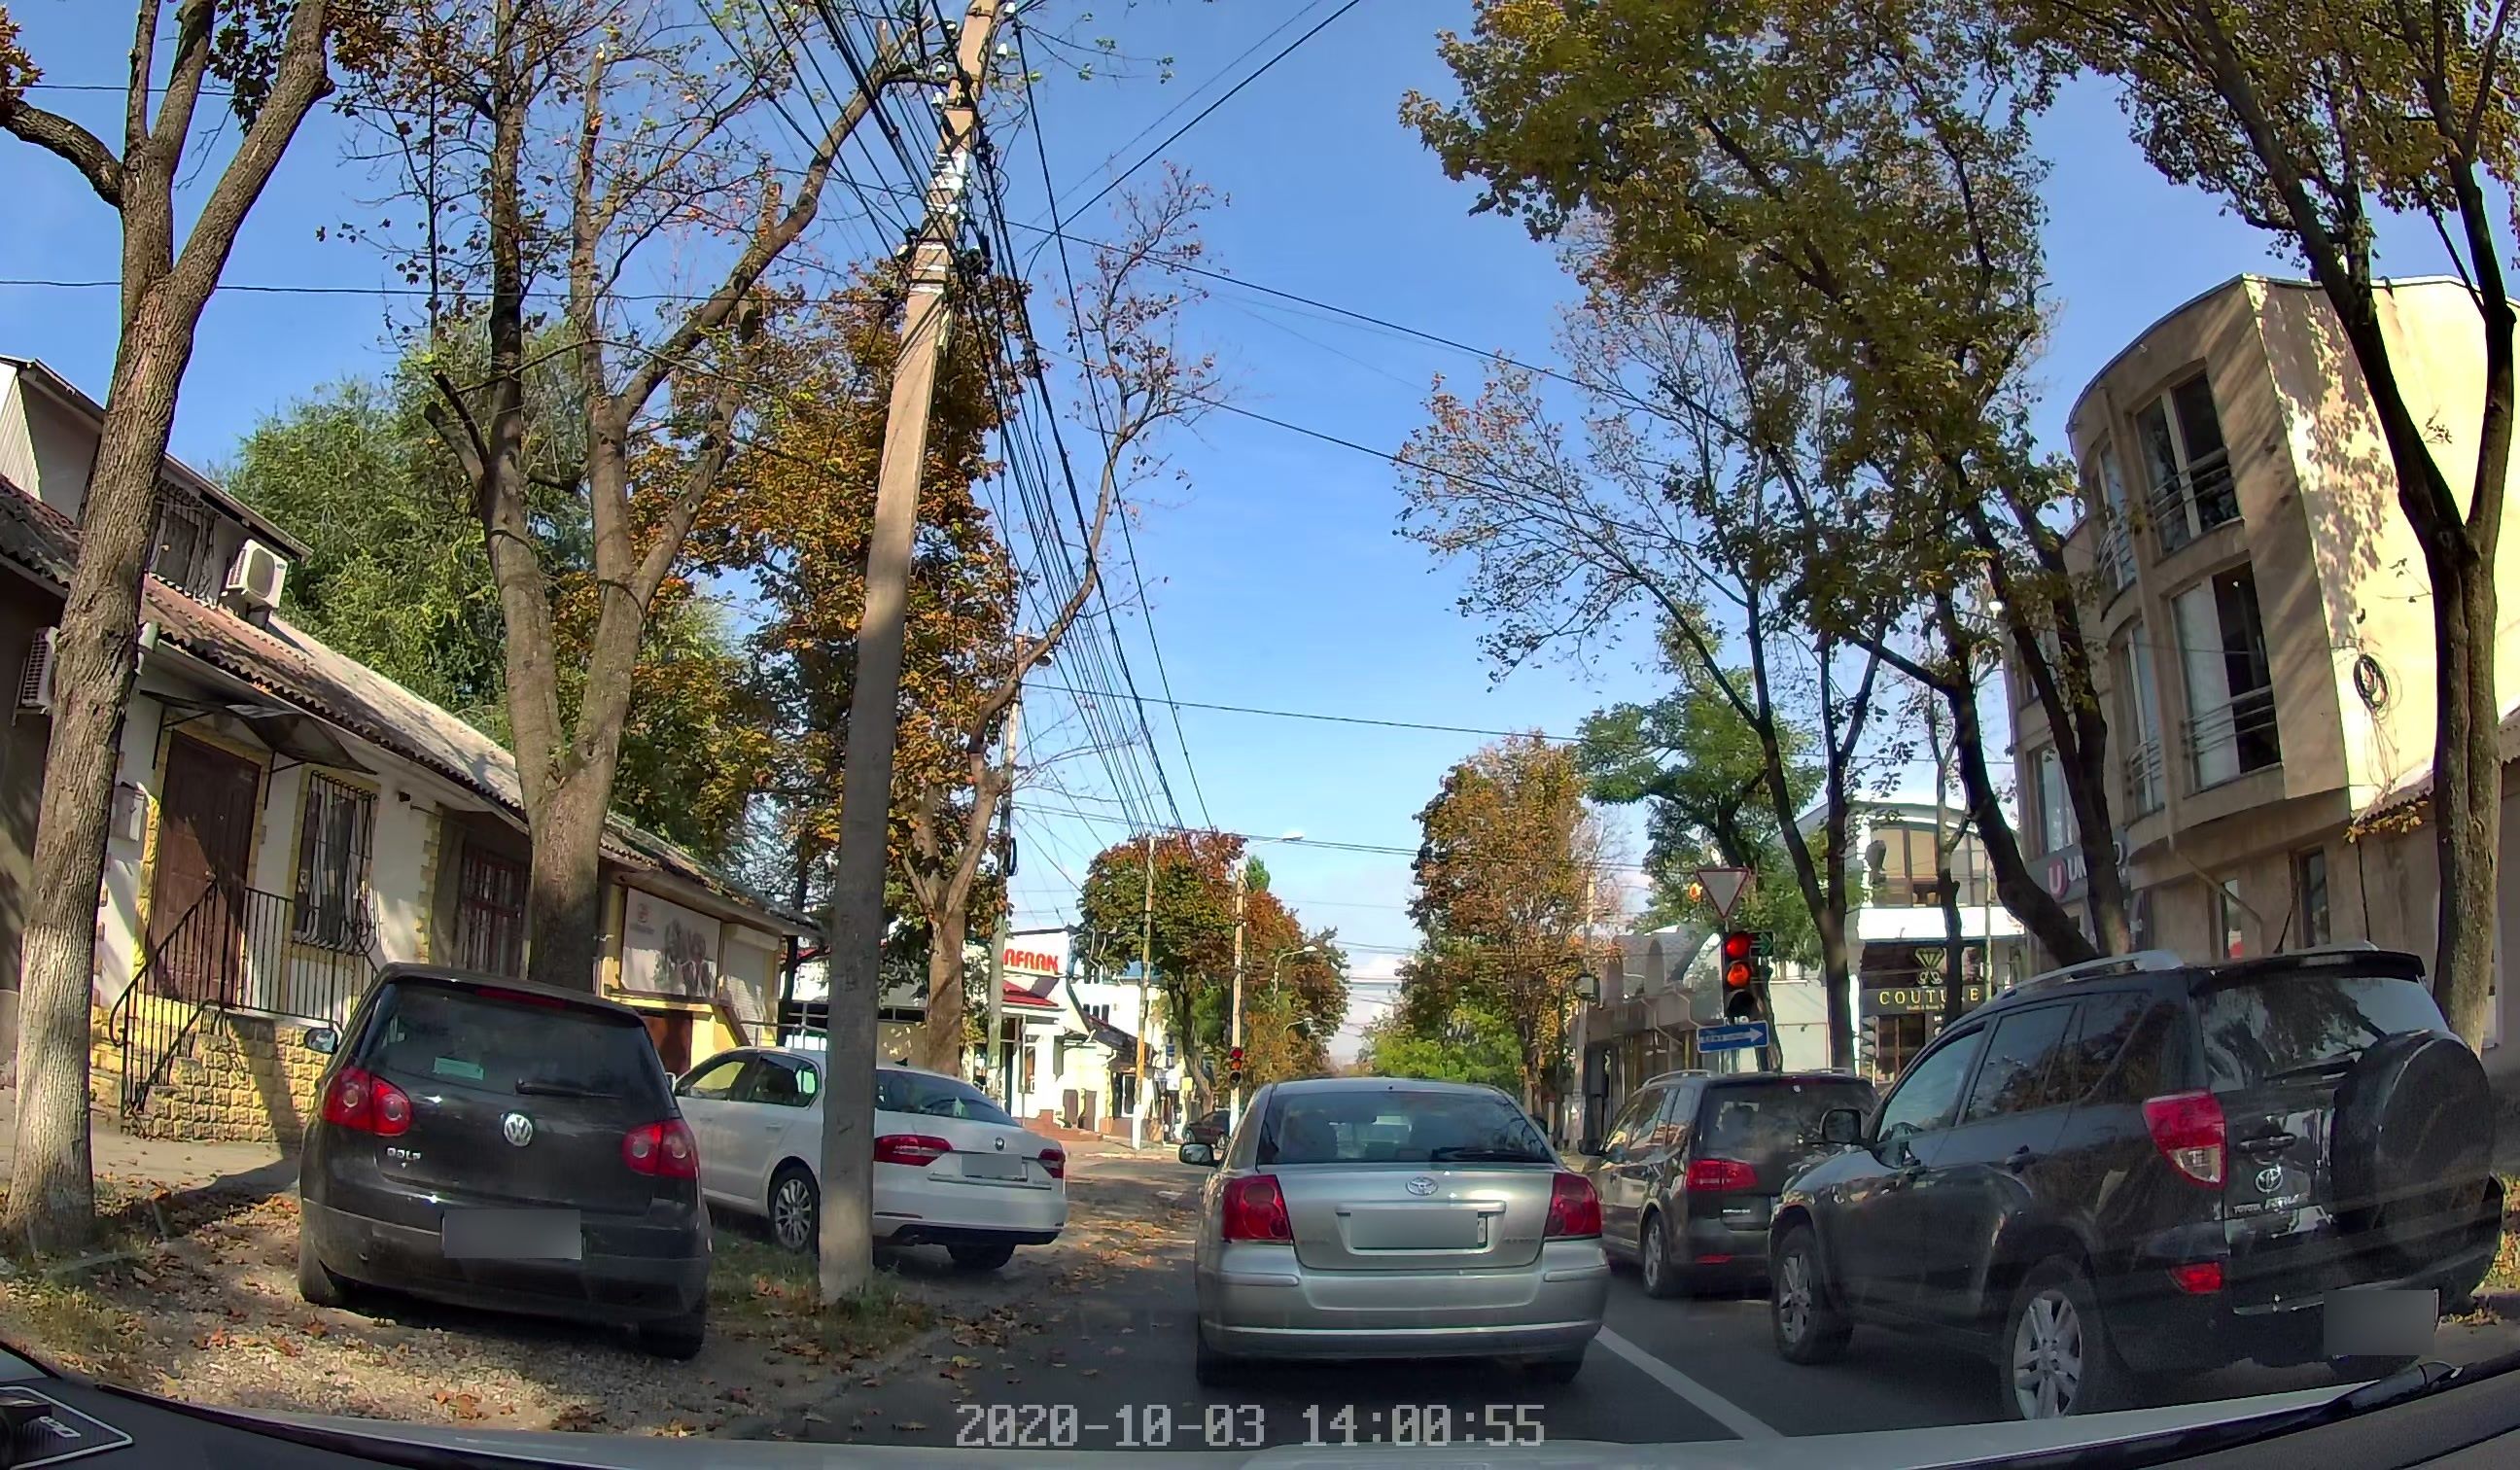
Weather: clear
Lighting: day
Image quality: good
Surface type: driving surface
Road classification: secondary
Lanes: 2
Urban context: urban centre
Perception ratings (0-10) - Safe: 2.7, Lively: 9.44, Beautiful: 7.24, Boring: 2.01, Depressing: 1.98, Wealthy: 3.31